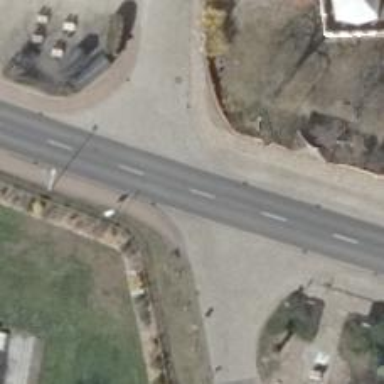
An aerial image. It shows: Residential road with asphalt surface. Both sides have sidewalks.